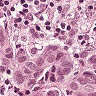
Metastatic tissue present: yes